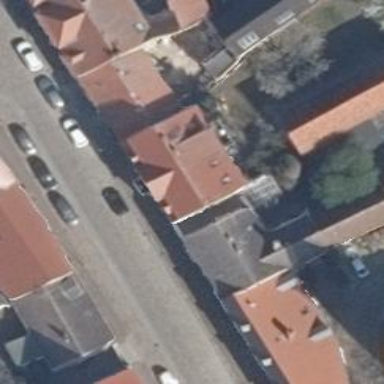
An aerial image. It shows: Gambrel-roofed building with apartments.